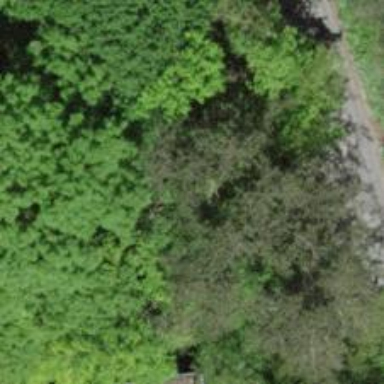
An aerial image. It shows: Broadleaved tree with lush leaves.